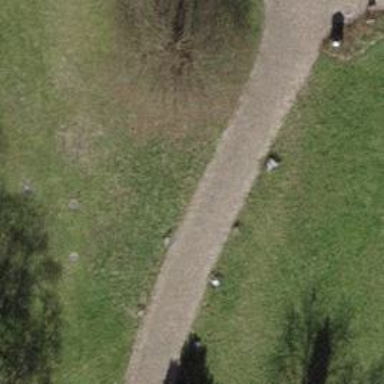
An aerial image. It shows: Footway with surface made of sett.